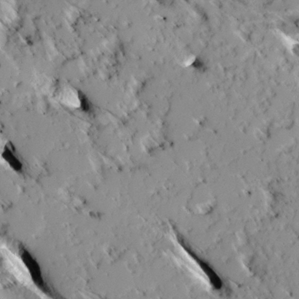
Label: non_frost